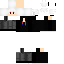
A male human skin with dark skin, wearing white bald dressed in a black hoodie and black pants, featuring a closed mouth.